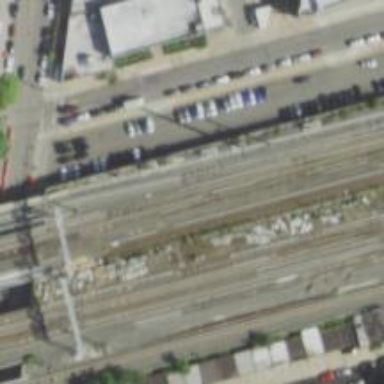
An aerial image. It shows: Electrified rail for trains.